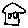
Label: house